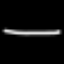
Label: line